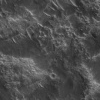
Atmospheric dust classification: not_dusty